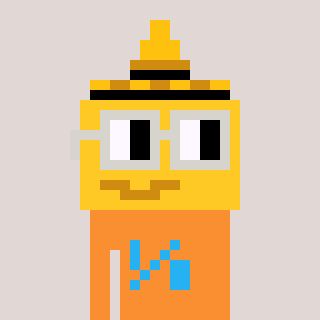
a pixel art character with square light gray glasses, a mustard-shaped head and a orange-colored body on a warm background